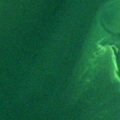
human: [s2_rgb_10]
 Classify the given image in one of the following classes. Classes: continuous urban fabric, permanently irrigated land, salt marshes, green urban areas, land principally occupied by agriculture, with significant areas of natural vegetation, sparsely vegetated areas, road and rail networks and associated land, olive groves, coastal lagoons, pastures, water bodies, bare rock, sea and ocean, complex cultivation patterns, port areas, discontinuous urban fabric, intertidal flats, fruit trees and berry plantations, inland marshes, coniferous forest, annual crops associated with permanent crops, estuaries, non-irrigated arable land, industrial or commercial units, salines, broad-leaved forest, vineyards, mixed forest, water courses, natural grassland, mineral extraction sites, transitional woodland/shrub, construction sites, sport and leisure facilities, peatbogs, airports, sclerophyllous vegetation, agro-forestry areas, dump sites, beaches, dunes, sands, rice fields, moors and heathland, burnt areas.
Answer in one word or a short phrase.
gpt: estuaries